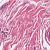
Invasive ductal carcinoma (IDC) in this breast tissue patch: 0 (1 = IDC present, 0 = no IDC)